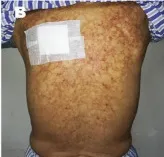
Skin lesion on the chest.
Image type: medical_photograph (skin_photograph)